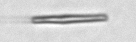
Label: fiber